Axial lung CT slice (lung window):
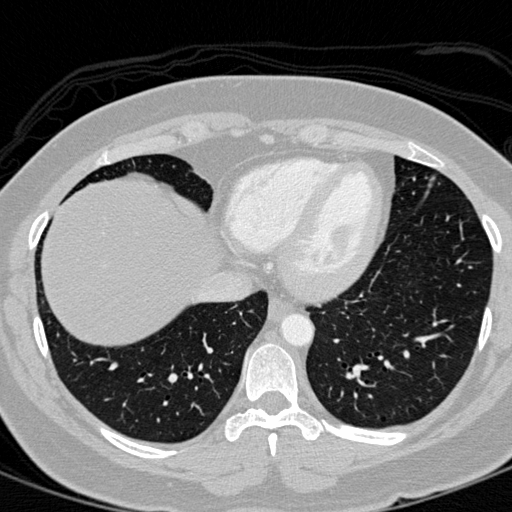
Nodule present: no